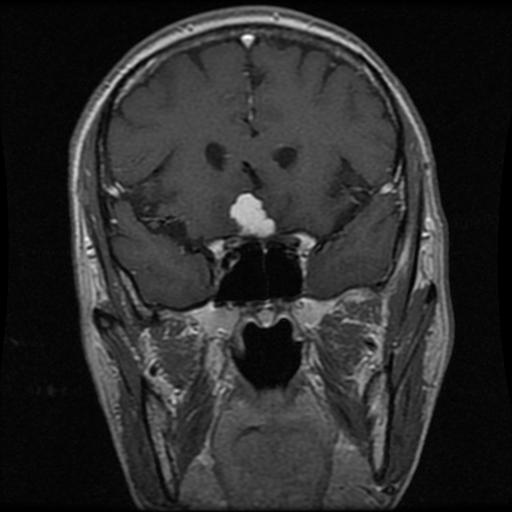
Label: meningioma